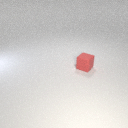
small red rubber cube